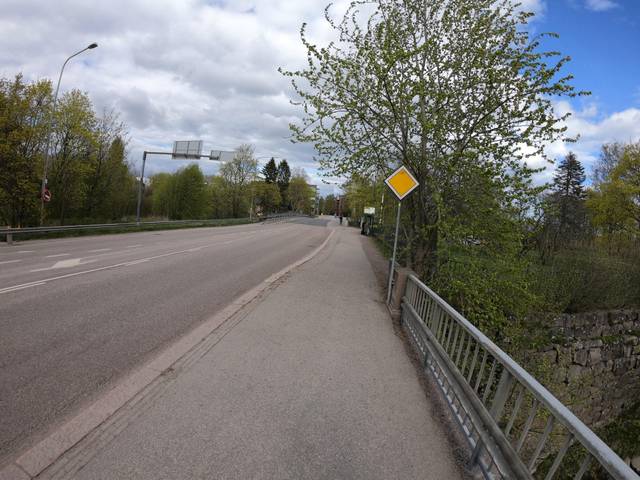
Region: Finland
Coordinates: 60.217, 24.981